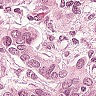
Metastatic tissue present: yes